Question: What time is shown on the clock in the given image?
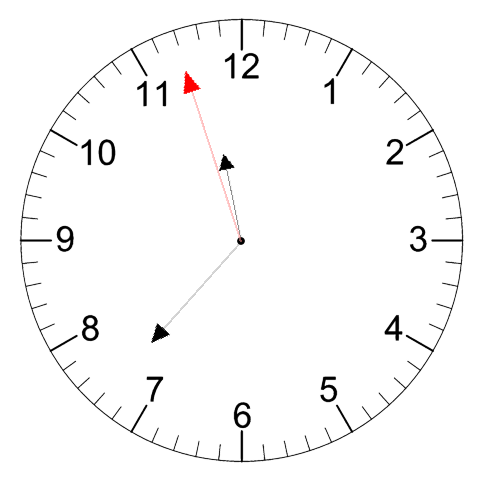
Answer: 11:36:57